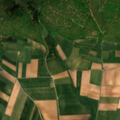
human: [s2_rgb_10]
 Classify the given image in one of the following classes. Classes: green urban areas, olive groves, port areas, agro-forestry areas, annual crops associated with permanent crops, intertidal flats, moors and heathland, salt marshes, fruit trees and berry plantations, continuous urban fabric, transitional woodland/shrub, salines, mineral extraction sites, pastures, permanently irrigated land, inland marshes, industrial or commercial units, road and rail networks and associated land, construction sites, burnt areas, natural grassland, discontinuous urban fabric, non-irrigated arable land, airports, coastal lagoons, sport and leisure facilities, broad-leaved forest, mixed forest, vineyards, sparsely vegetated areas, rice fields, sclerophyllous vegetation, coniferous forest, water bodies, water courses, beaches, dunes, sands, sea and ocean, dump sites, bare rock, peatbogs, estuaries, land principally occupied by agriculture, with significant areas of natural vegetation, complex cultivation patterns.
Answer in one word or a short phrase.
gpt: non-irrigated arable land, broad-leaved forest, coniferous forest